Question: My task is to add previous form when i click on add button.
When i click on Add button it will add all dropdown below each as shown in image.
And remove one line(means all 5 dropdown of one line).I am to do this functionality.
problem is:
how we can append or add one line each click on add button.
my coading is:
jQuery:
'''
$(document).ready(function () {
$(".glyphicon").click(function () {
$(this).parents('.form-group').remove();
});
$(".add").click(function () {
$("form").parent(".form-group").add();
});
});
$(document).ready(function () {
$(".glyphicon").click(function () {
$(this).parents('.form-group').remove();
});
$(".add").click(function () {
$("form").parent(".form-group").add();
});
});
'''
Html:
'''
<div class="form-group">
<div class="col-sm-12" >
<div class="btn-group week">
<button type="button" class="btn btn-default dropdown-toggle" data-toggle="dropdown">All days
<span class="caret"></span>
</button>
<ul class="dropdown-menu">
<li class="week"><a href="#">Monday</a></li><li class="week"><a href="#">Tuesday</a></li>
<li class="week"><a href="#">Wednesday</a></li><li class="week"><a href="#">Thusday</a></li>
<li class="week"><a href="#">Friday</a></li><li class="week"><a href="#">Saturdayy</a></li>
<li class="week"><a href="#">Sunday</a></li>
</ul>
</div>
<div class="btn-group week">
<button type="button" class="btn btn-default dropdown-toggle" data-toggle="dropdown">Time
<span class="caret"></span>
</button>
<ul class="dropdown-menu">
<li class="week"><a href="#">Monday-saturaday</a></li>
</ul>
</div>
<label for="exampleInputEmail1"> : </label>
<div class="btn-group week">
<button type="button" class="btn btn-default dropdown-toggle" data-toggle="dropdown">.00
<span class="caret"></span>
</button>
<ul class="dropdown-menu" style="height: 10em;width:2em; overflow: auto;">
<li class=""><a href="#">.00</a></li><li class=""><a href="#">.01</a></li>
<li class=""><a href="#">.02</a></li><li class=""><a href="#">.03</a></li>
<li class=""><a href="#">.04</a></li><li class=""><a href="#">.05</a></li>
<li class=""><a href="#">.06</a></li><li class=""><a href="#">.07</a></li>
</ul>
</div>
<label for="exampleInputEmail1"> to </label>
<div class="btn-group week">
<button type="button" class="btn btn-default dropdown-toggle" data-toggle="dropdown">Time
<span class="caret"></span>
</button>
<ul class="dropdown-menu">
<li class="week"><a href="#">Monday-saturaday</a></li>
</ul>
</div>
<label for="exampleInputEmail1"> : </label>
<div class="btn-group week">
<button type="button" class="btn btn-default dropdown-toggle" data-toggle="dropdown">.00
<span class="caret"></span>
</button>
<ul class="dropdown-menu" style="height: 10em;width:2em; overflow: auto;">
<li class=""><a href="#">.00</a></li><li class=""><a href="#">.01</a></li>
<li class=""><a href="#">.02</a></li><li class=""><a href="#">.03</a></li>
<li class=""><a href="#">.04</a></li><li class=""><a href="#">.05</a></li>
<li class=""><a href="#">.06</a></li><li class=""><a href="#">.07</a></li>
</ul>
</div>
<span class="glyphicon glyphicon-remove"></span>
</div>
</div>
'''
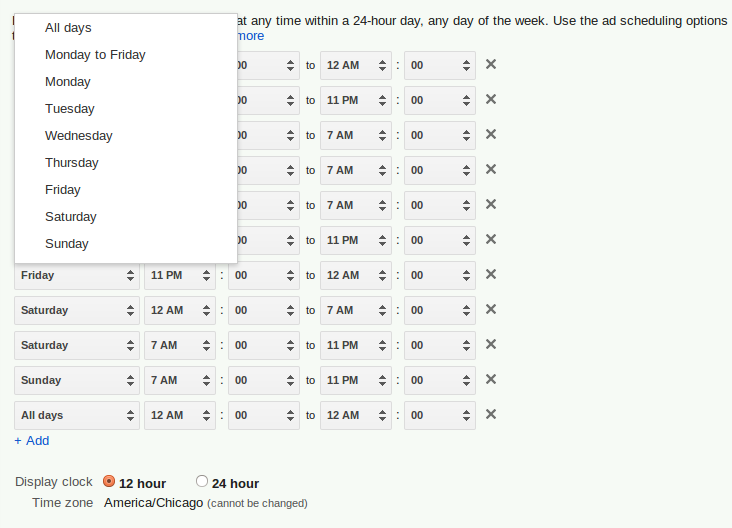
Answer: Try using .clone() from jQuery lib and simply clone last element.
<URL>
EDIT:
The answer to this problem is in comments bellow ( jQuery on() function)